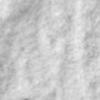
Label: no_change